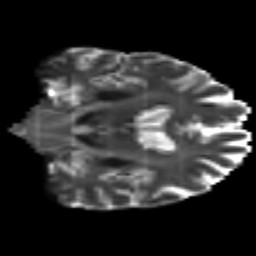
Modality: T2w
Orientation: coronal
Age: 46
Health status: ill
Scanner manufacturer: philips
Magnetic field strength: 3 T
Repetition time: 9 s
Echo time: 0.127 s